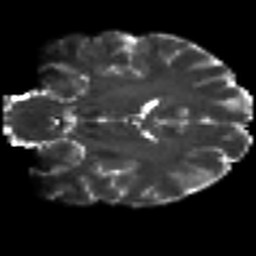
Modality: T2w
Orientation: coronal
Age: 48
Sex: male
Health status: ill
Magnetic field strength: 3 T
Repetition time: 8.4 s
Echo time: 0.0926 s